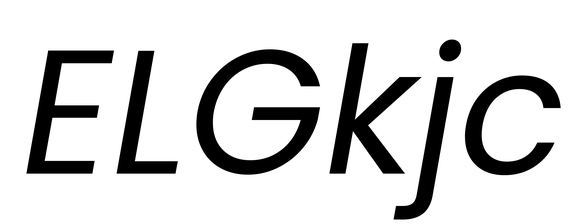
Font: Poppins-Italic